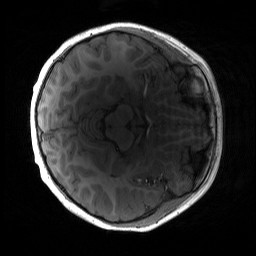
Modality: T1w
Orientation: axial
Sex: male
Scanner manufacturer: siemens
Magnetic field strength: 3 T
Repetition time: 1.9 s
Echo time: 0.00243 s